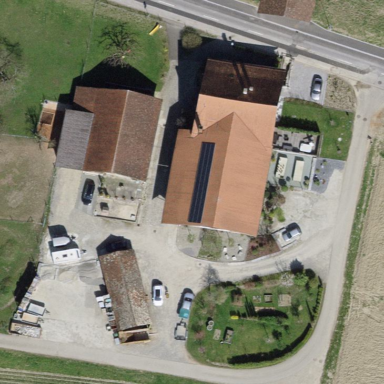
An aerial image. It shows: Farmyard area.